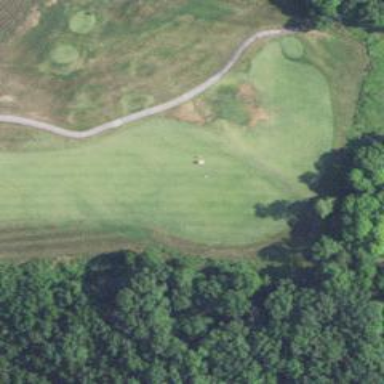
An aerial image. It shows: View of golf hole.